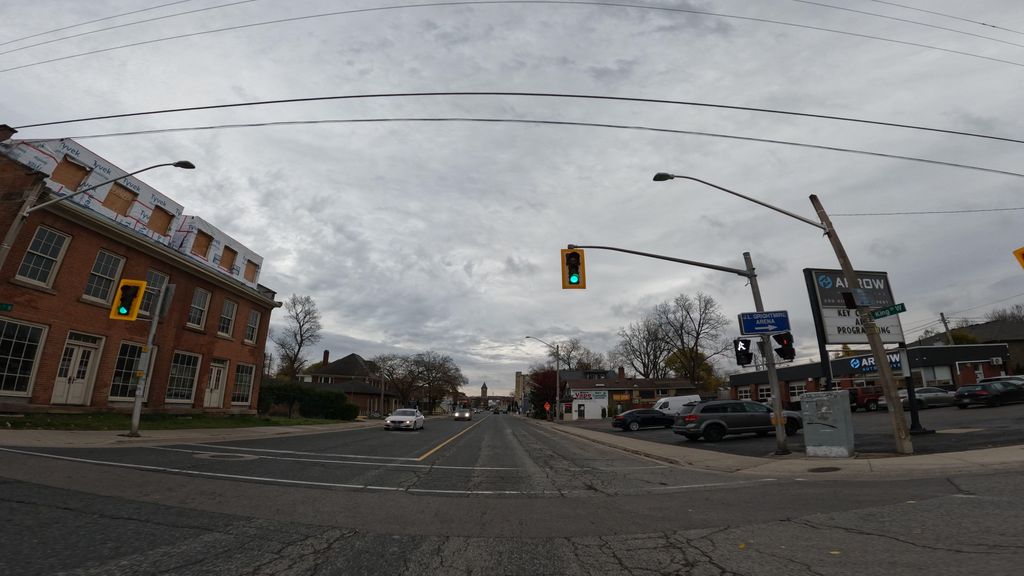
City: hamilton